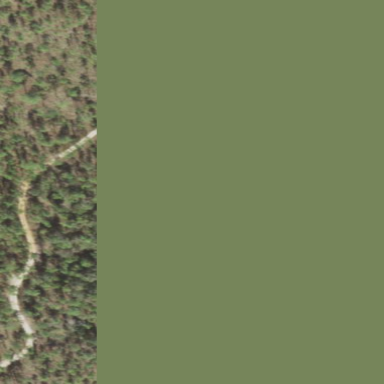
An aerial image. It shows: Mixed woodland with various types of leaves.